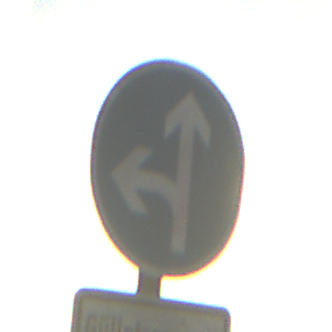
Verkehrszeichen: VorgeschriebeneFahrtrichtungGeradeausOderLinks
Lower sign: BesondereFahrzeugeUndTransportgueter12
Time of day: SunriseSunset
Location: Outdoor (Nature)
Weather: PartlyCloudy
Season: NotSpecified
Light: Natural